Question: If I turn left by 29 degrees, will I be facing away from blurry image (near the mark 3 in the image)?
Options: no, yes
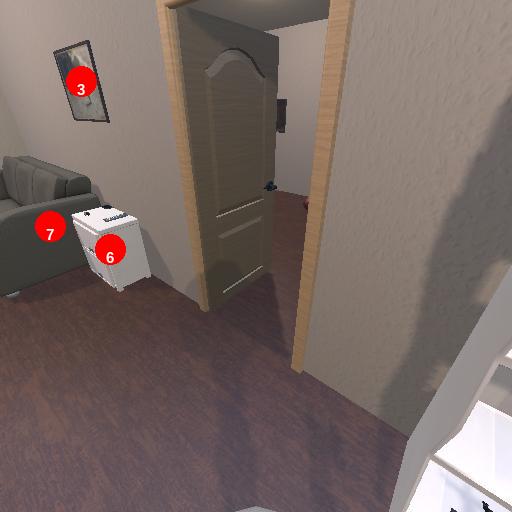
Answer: no